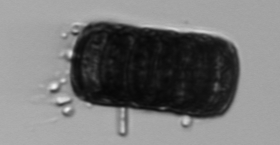
Label: Paralia_sulcata